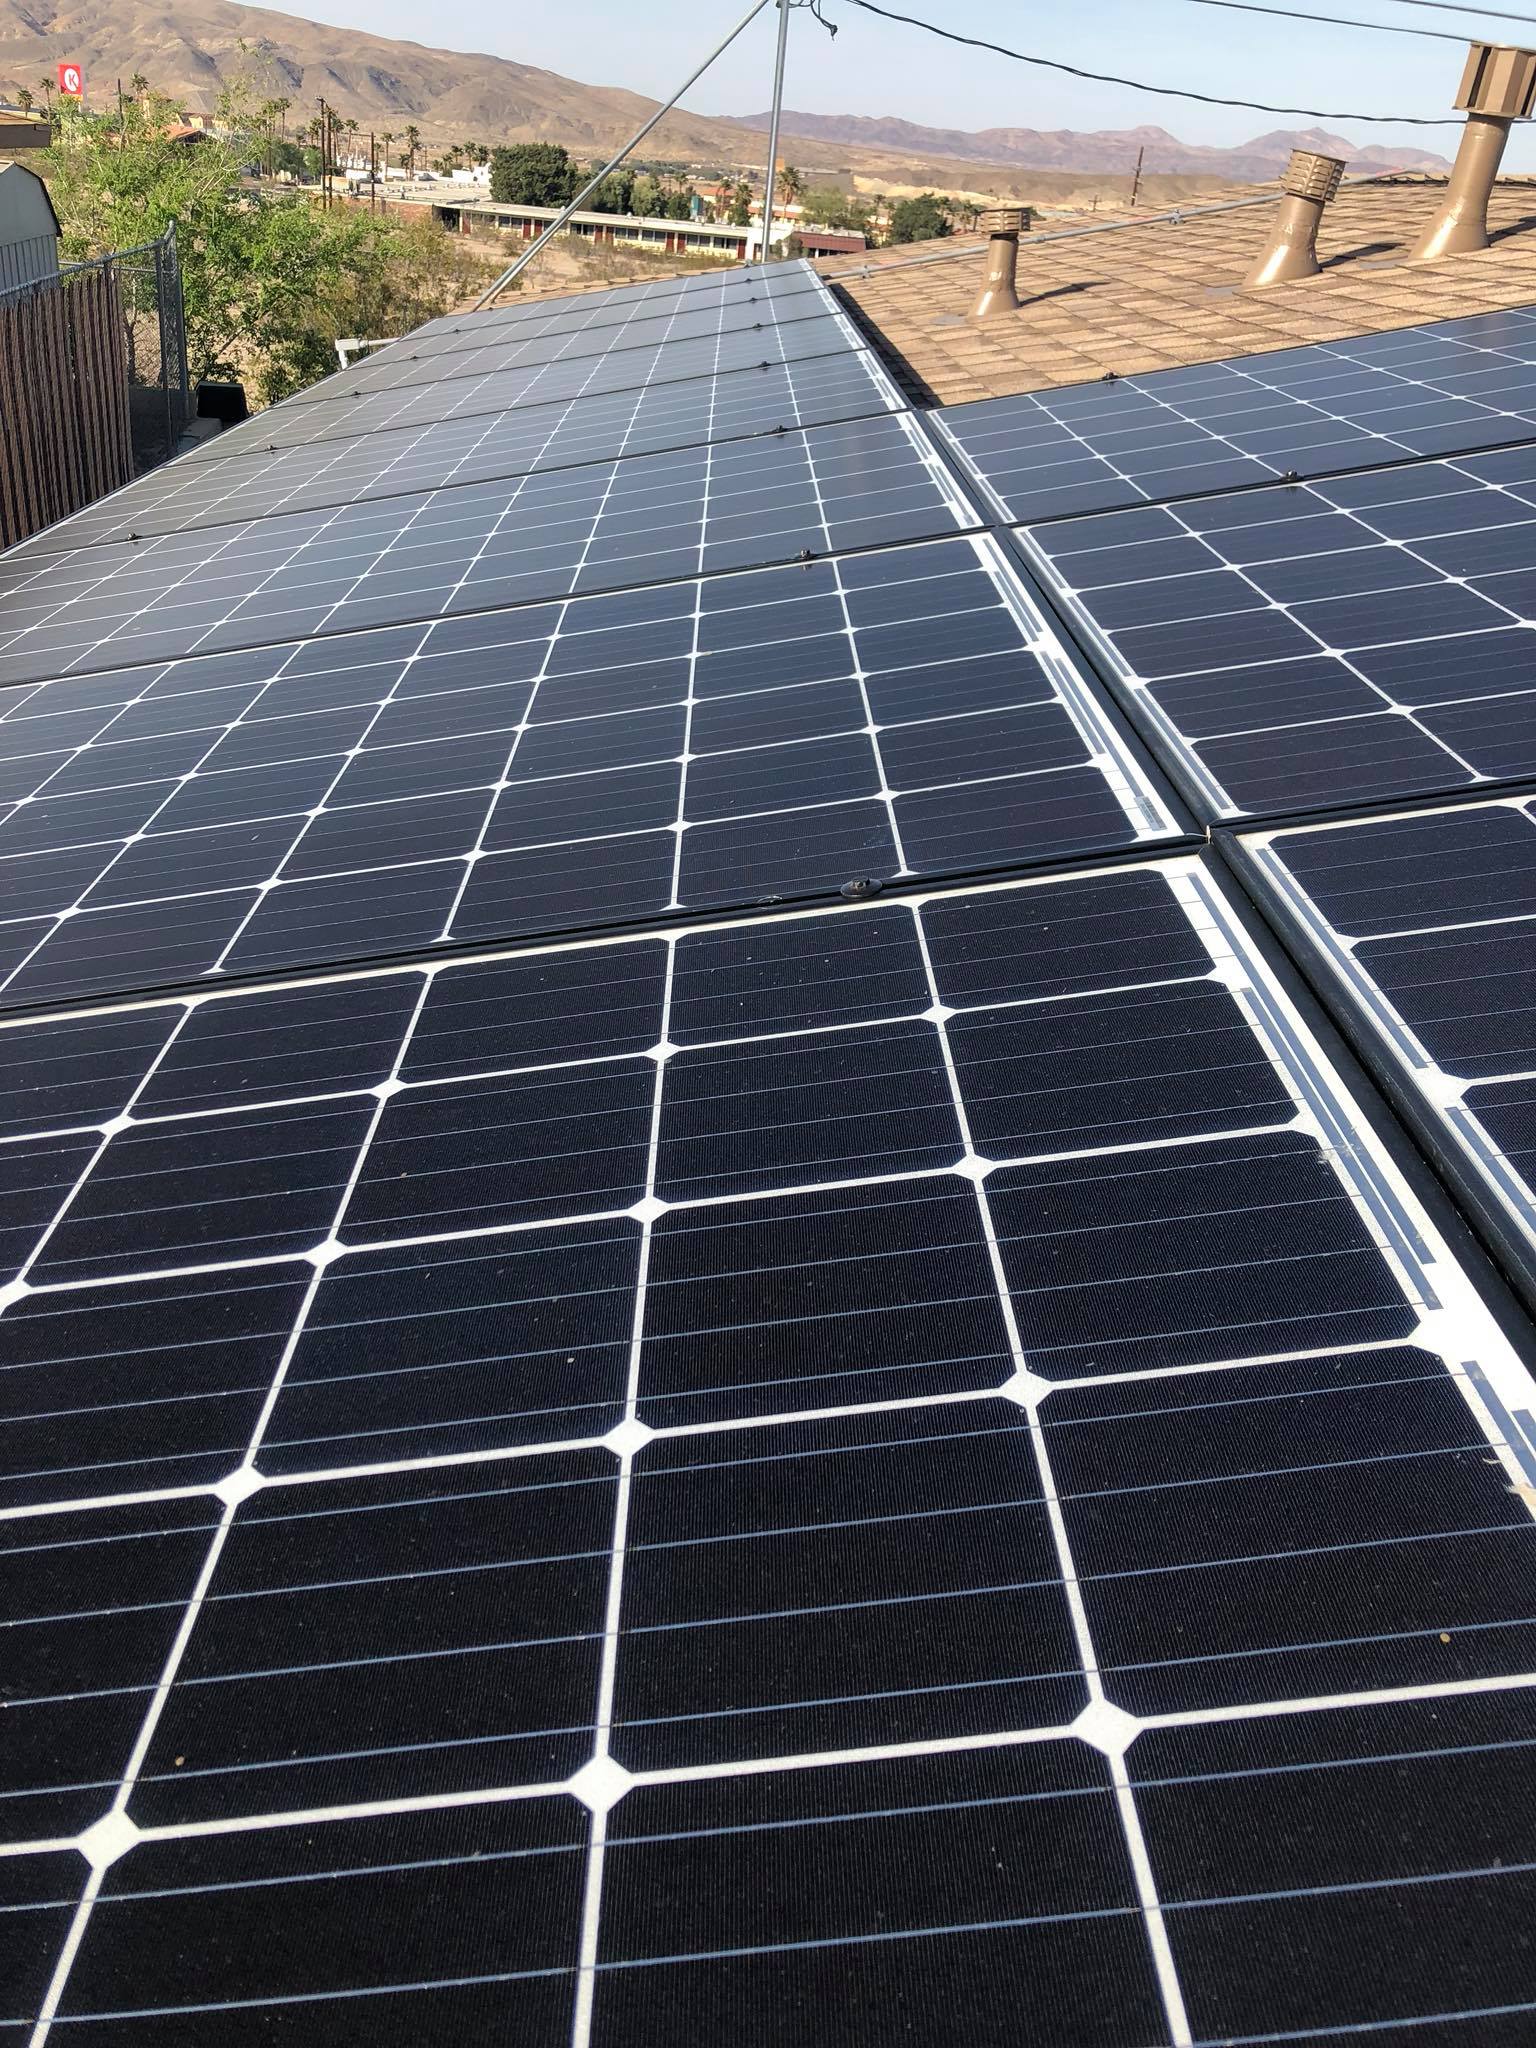
Label: Dusty